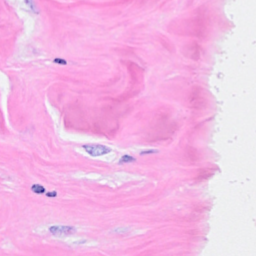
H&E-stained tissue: Breast